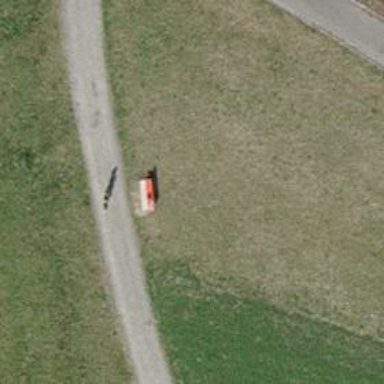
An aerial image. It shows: Brown bench in the vicinity.